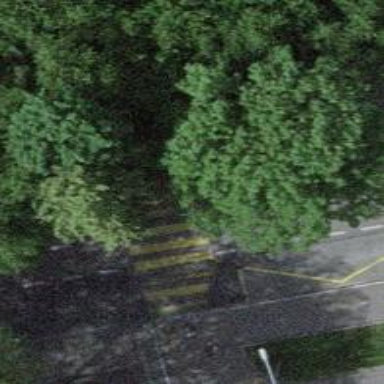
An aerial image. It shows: Road crossing with traffic signals.